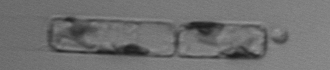
Label: Guinardia_delicatula